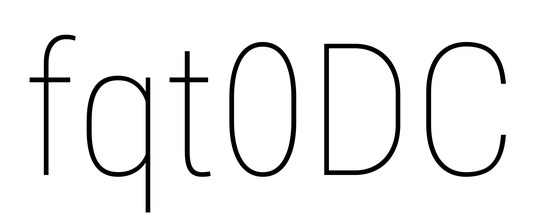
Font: Roboto_Condensed_Thin